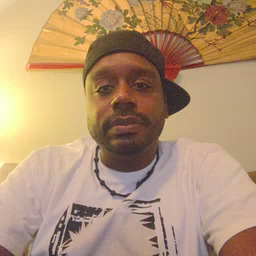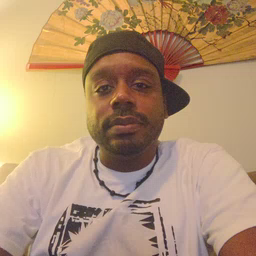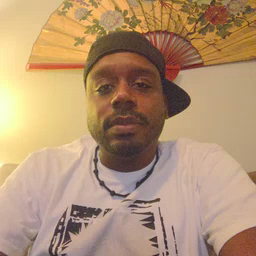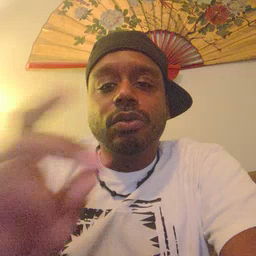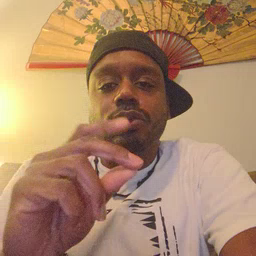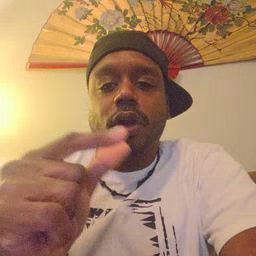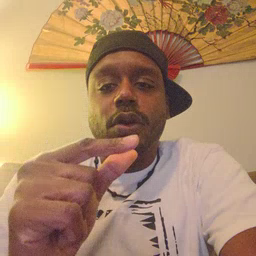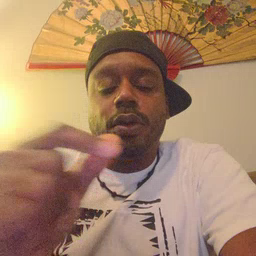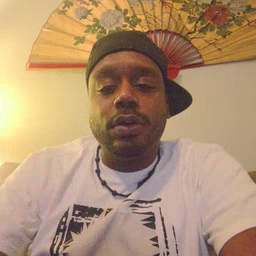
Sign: dog